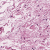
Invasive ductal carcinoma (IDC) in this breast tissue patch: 0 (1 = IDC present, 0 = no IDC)